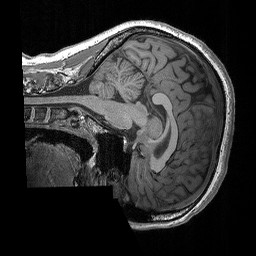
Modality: T1w
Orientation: sagittal
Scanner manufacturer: siemens
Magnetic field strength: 3 T
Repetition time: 2.3 s
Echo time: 0.00298 s